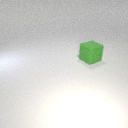
large green rubber cube